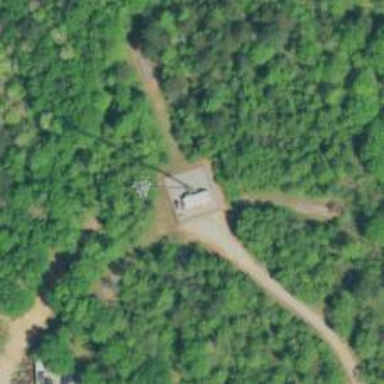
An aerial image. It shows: Communication mast tower.